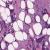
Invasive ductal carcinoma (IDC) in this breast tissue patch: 1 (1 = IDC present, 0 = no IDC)